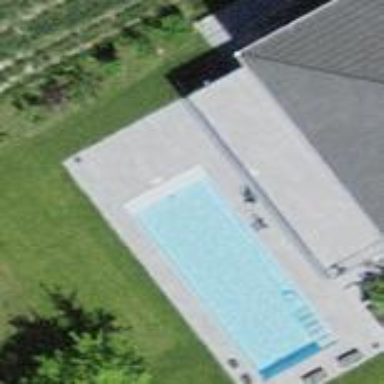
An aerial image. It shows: Outdoor swimming pool in leisure land.